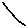
Label: line